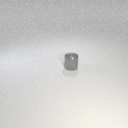
small gray metal cylinder